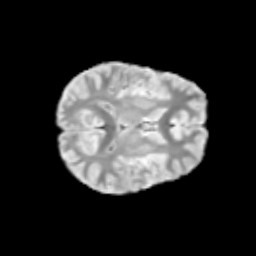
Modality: T2w
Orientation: axial
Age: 9
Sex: male
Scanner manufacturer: siemens
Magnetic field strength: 3 T
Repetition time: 3.8 s
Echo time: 0.07 s